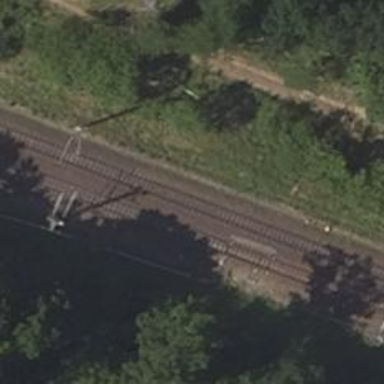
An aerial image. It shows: Railway signal.